Question: I am using bootstrap-datepicker. The datepicker works, but looks like this:

Only the datepicker is affected. Other elements (buttons, labels, etc.) appear with standard bootstrap formatting. This is the case on both my local server and on IE 9.
I am not changing any of the datepicker's parameters or doing anything fancy:
'''
$(function () {
$("#datepicker").datepicker();
});
'''
Full jsFiddle here: <URL>
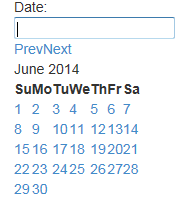
Answer: I am using chrome, and the fiddle link looks as I would expect it to. Is there a JS setting perhaps toggled on your local server and machine that would be causing this?